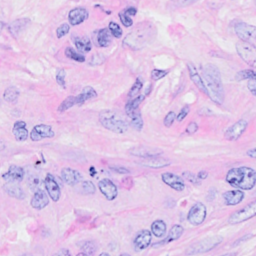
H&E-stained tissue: Breast